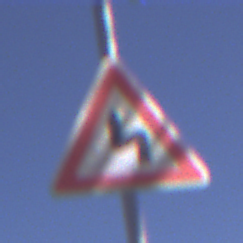
Verkehrszeichen: DoppelkurveZunaechstLinks
Umgebung: Outdoor, Nature
Tageszeit: Midday
Wetter: Clear
Licht: Natural
Jahreszeit: NotSpecified
Kontrast: HighContrast